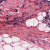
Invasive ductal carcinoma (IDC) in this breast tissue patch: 1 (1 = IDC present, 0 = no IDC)